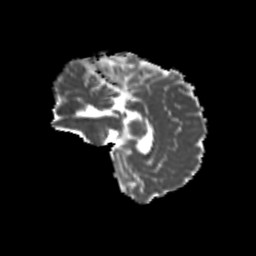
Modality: MD
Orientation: sagittal
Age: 21
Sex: male
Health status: healthy
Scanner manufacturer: siemens
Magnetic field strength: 3 T
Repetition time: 8.6 s
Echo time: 0.095 s